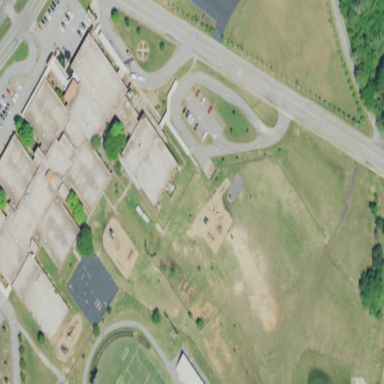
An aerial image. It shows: School building.